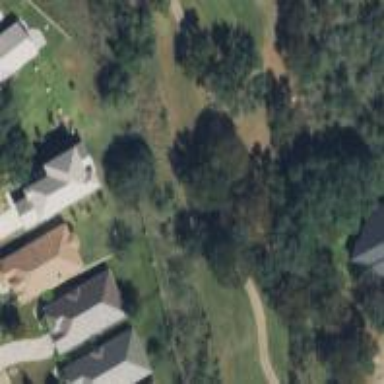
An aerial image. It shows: Path for golf carts.